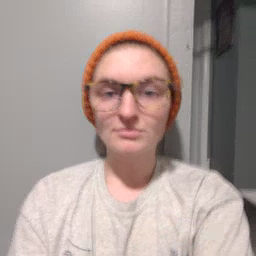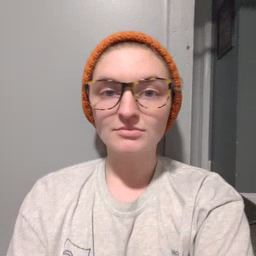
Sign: make